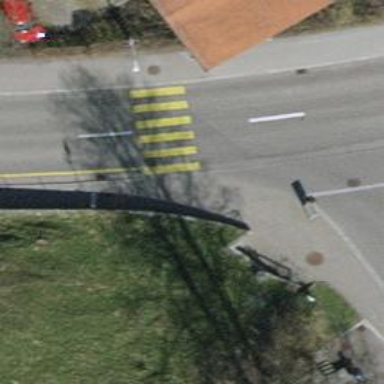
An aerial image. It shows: Marked zebra crossing on the road.